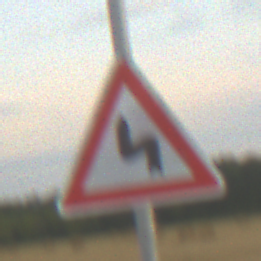
Verkehrszeichen: DoppelkurveZunaechstLinks
Umgebung: Outdoor, RoadRail
Tageszeit: SunriseSunset
Wetter: PartlyCloudy
Licht: Natural
Jahreszeit: NotSpecified
Kontrast: LowContrast